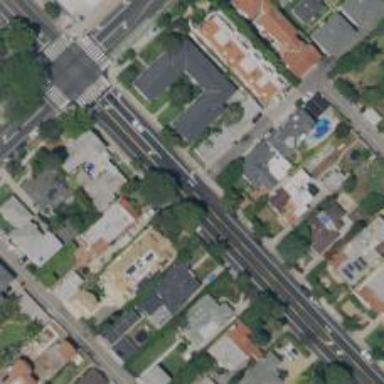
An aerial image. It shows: Tertiary road with asphalt surface running through residential area.